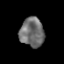
Tissue: prostate
Cell type: T cells
Senescence score: 0.2535
Nuclear area (px): 693
Mean DAPI intensity: 110.68